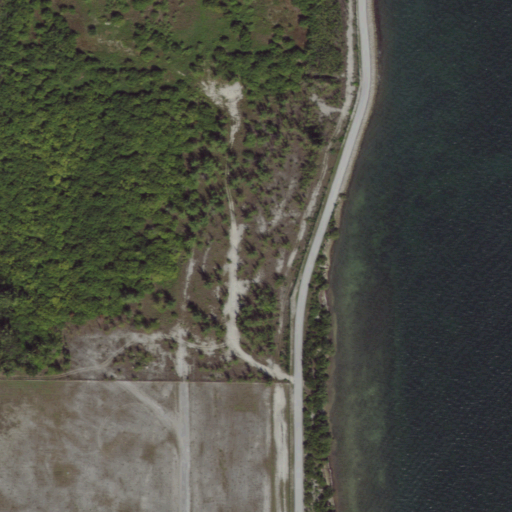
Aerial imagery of island in Florida named Fleming Key containing low intensity development, open water, medium intensity development, open development, and high intensity development